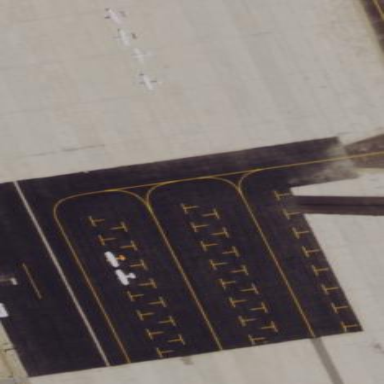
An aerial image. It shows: Apron at the airport.